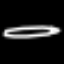
Label: pencil